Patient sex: M
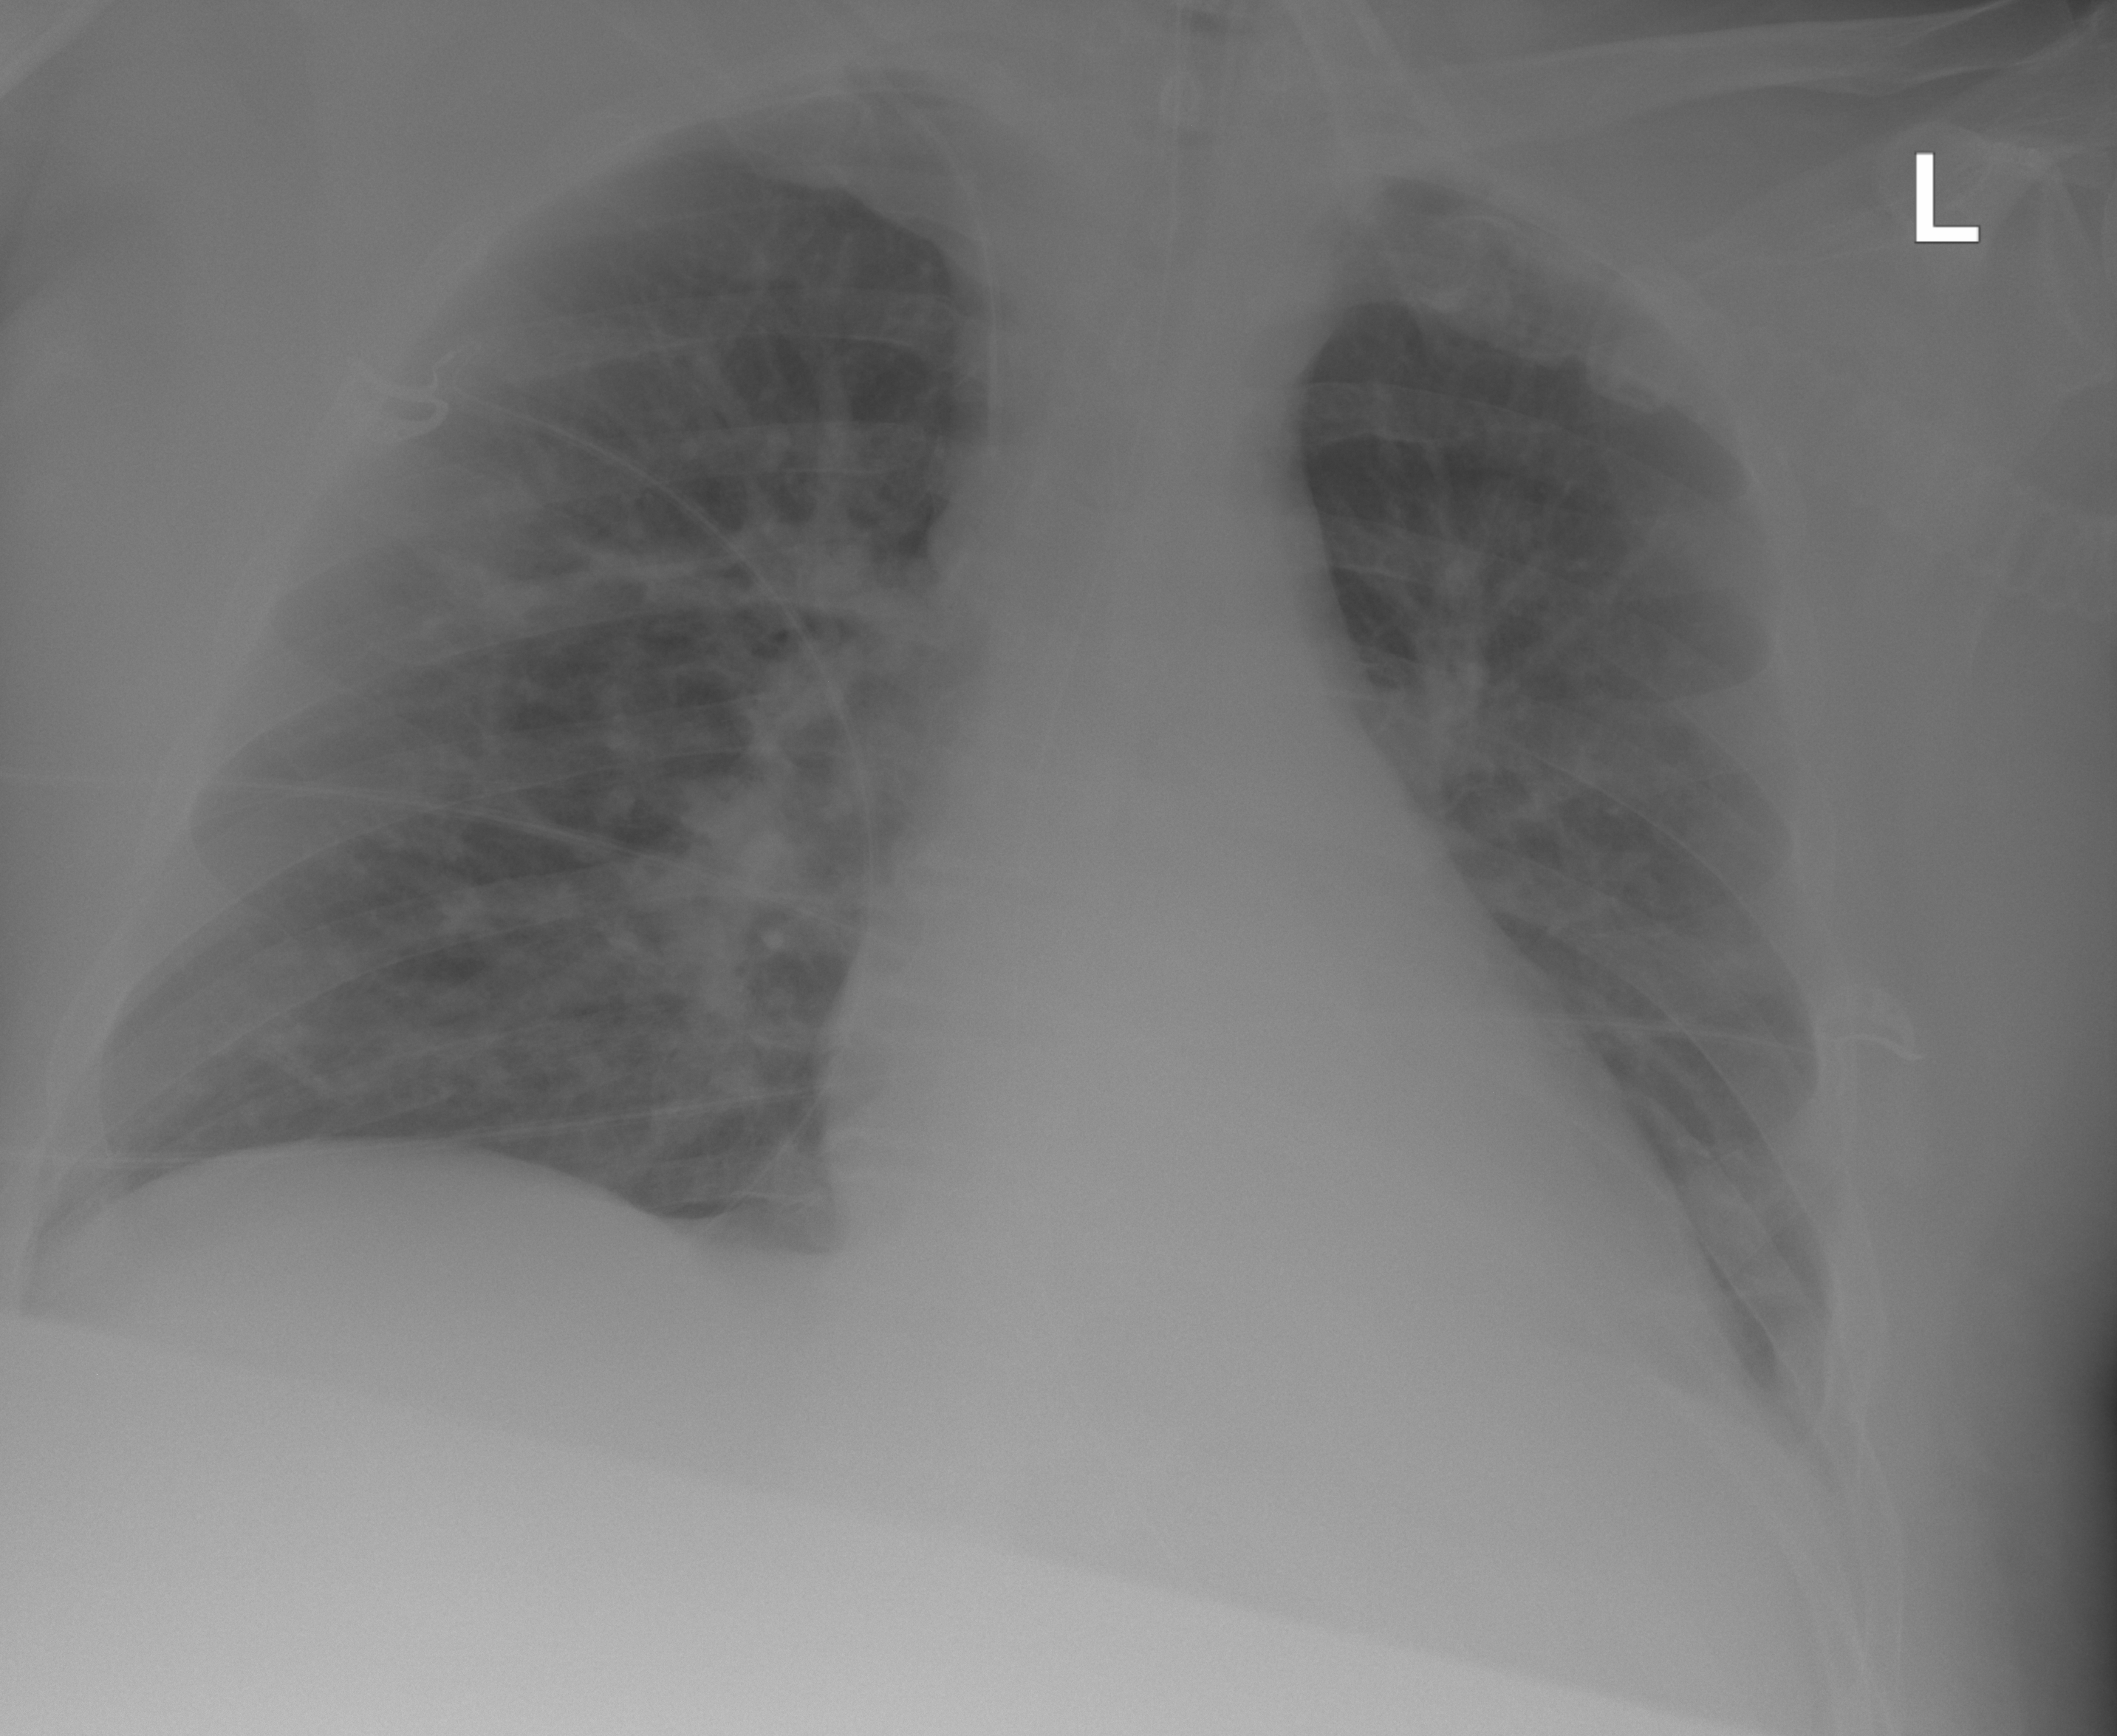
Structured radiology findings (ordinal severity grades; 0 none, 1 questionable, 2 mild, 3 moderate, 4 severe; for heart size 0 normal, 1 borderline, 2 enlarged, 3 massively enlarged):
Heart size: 2
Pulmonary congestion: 3
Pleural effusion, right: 0
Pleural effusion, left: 2
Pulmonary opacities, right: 0
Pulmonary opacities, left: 0
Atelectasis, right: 0
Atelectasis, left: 2